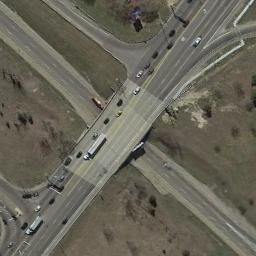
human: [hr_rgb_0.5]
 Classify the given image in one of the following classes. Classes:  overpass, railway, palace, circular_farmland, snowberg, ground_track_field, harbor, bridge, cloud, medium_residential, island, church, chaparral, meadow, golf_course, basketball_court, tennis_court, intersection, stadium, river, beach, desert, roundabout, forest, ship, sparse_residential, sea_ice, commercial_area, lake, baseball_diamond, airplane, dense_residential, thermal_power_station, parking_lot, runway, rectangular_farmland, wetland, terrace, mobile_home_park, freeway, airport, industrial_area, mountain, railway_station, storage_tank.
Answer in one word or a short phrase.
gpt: overpass